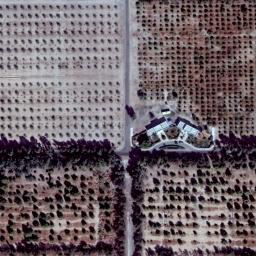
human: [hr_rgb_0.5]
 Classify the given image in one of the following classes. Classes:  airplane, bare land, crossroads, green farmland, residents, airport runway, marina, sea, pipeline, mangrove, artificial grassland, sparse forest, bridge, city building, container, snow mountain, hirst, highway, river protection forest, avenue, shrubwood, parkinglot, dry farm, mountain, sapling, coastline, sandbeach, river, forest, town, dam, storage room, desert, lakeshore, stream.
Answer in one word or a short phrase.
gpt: dry farm